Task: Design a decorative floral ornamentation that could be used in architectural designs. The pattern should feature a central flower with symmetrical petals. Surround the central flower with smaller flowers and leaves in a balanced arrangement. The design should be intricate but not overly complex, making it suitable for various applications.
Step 646:
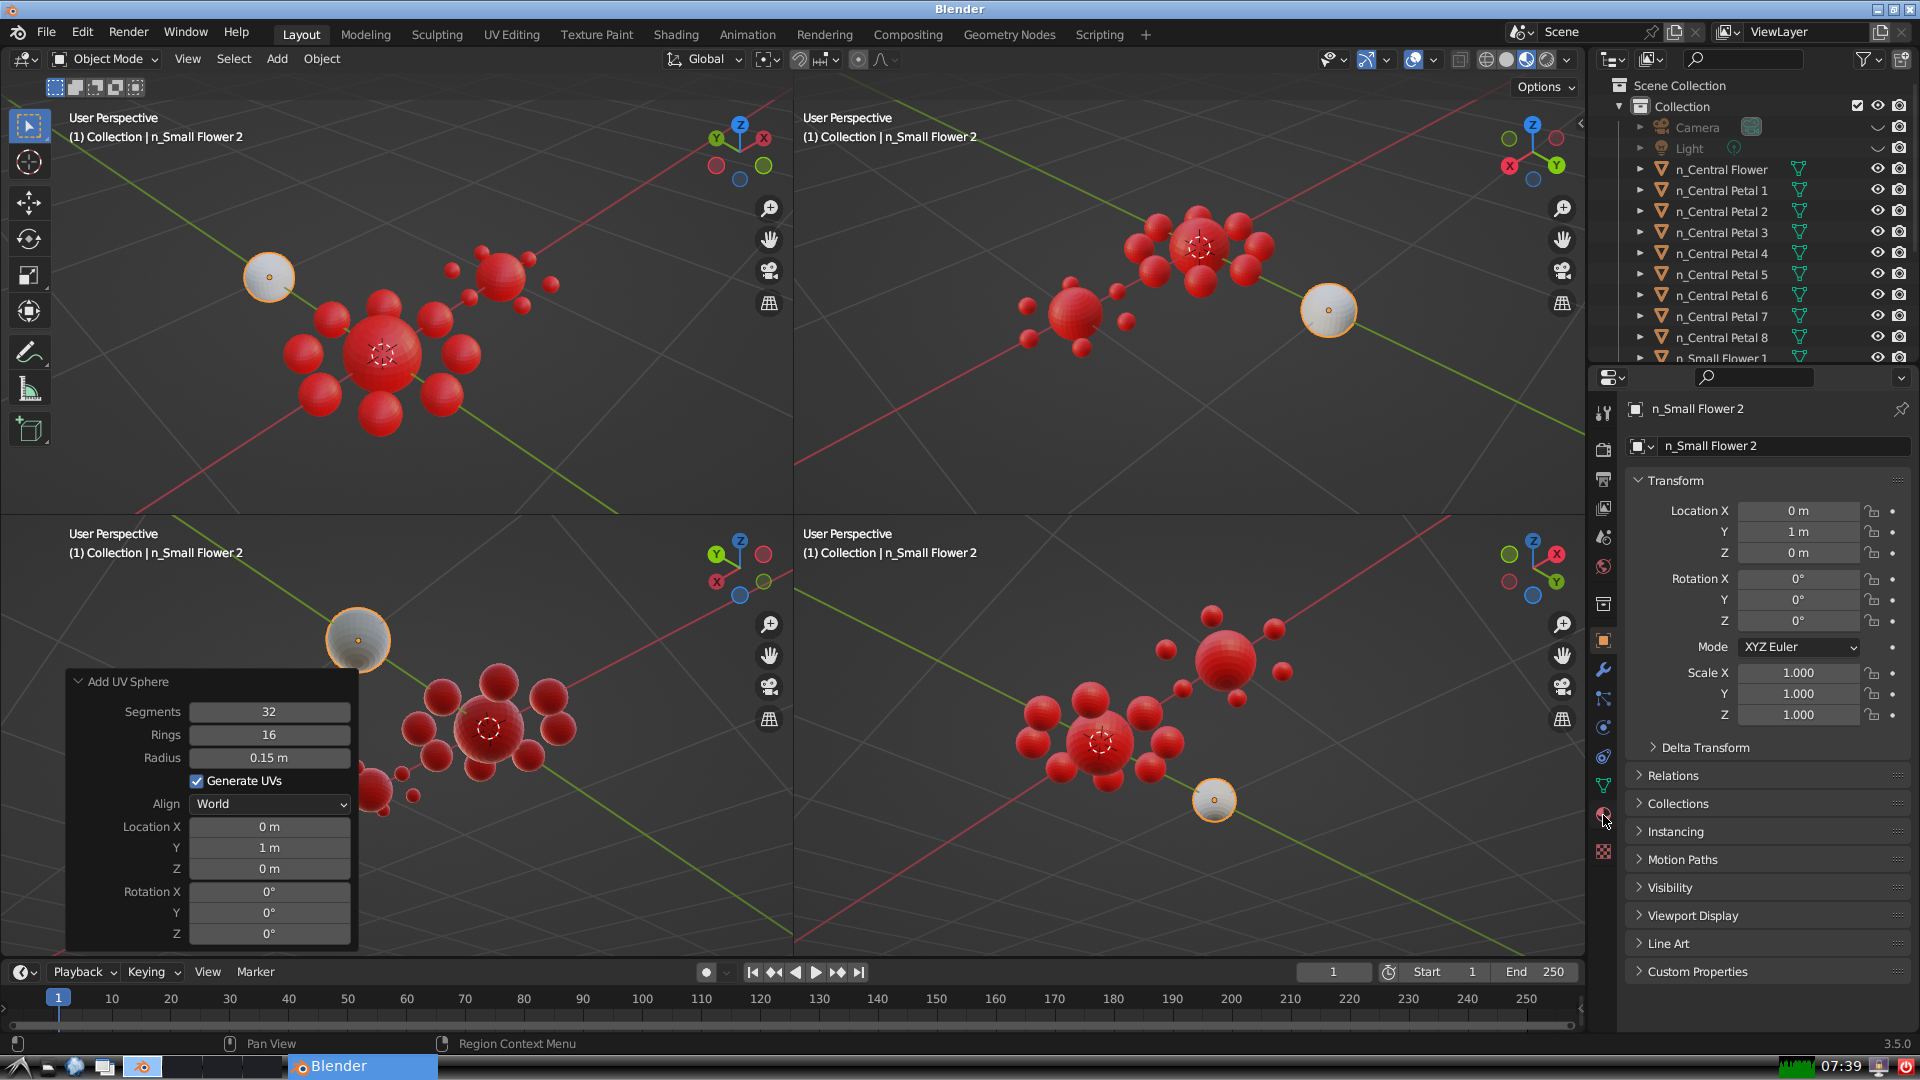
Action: click: no